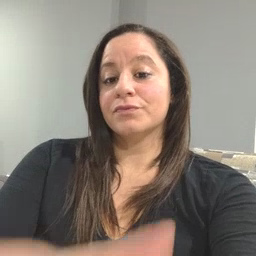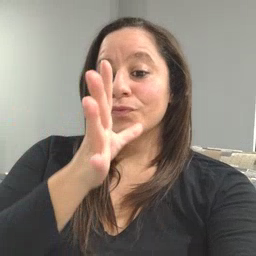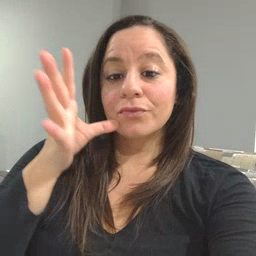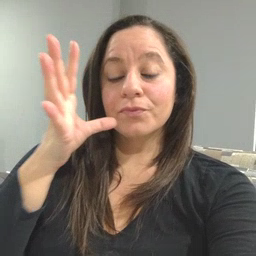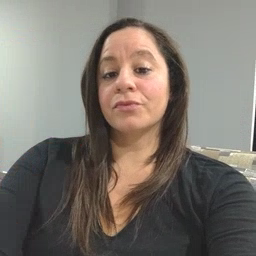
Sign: farm